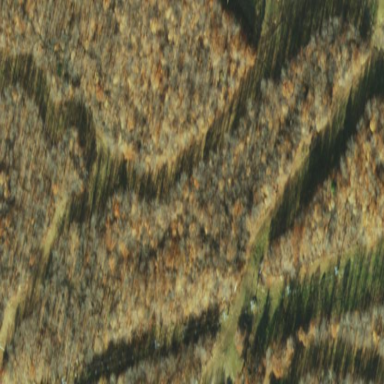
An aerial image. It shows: Coniferous forest area.